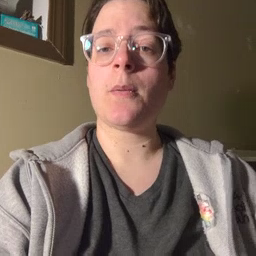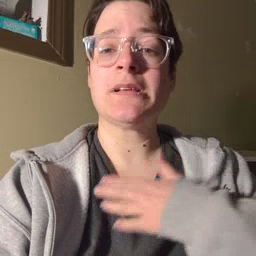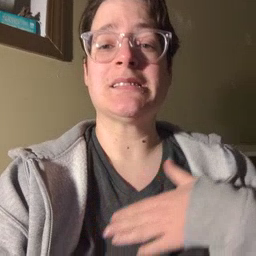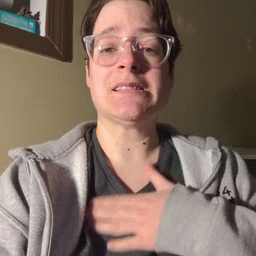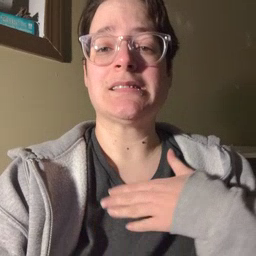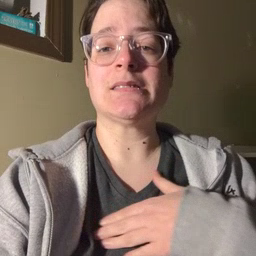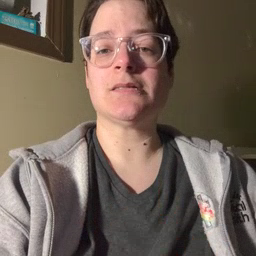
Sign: please